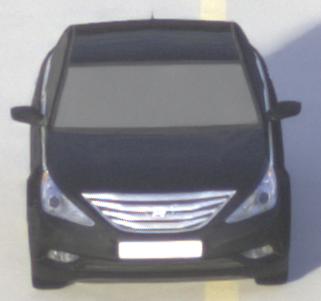
Make: Hyundai
Model: Sonata
Detailed model: Gen. 6 YF
Model produced from: 2009
Model produced until: 2016
Doors: 4
Color: black
Road condition: dry road
Daytime: morning or afternoon
Contrast: medium contrast